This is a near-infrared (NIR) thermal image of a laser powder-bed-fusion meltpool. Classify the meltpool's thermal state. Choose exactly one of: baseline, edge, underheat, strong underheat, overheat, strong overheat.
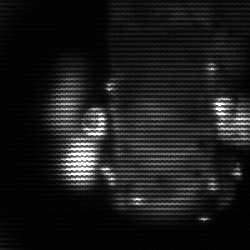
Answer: strong underheat